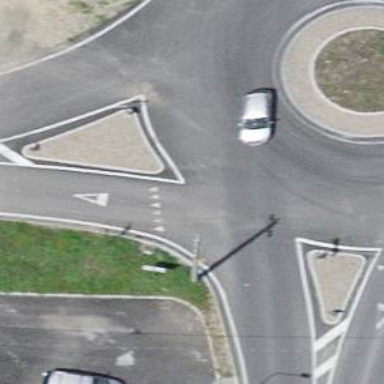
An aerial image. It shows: Road with "give way" sign.